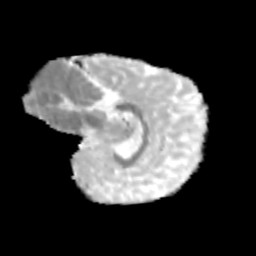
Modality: MD
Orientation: sagittal
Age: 9
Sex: female
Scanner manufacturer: siemens
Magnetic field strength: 3 T
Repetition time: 3.8 s
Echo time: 0.07 s